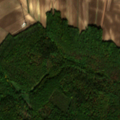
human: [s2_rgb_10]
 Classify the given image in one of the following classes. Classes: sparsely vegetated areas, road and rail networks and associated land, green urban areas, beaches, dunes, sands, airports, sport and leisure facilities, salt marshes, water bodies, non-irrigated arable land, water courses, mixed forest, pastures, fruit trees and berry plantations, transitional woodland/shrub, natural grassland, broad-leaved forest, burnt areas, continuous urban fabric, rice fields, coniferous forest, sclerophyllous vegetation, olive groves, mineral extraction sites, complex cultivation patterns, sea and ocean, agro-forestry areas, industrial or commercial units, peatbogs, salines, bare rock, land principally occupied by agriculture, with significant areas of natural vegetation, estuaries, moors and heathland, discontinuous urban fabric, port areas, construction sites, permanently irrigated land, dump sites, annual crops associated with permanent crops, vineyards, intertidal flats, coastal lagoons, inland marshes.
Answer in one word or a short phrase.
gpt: non-irrigated arable land, broad-leaved forest